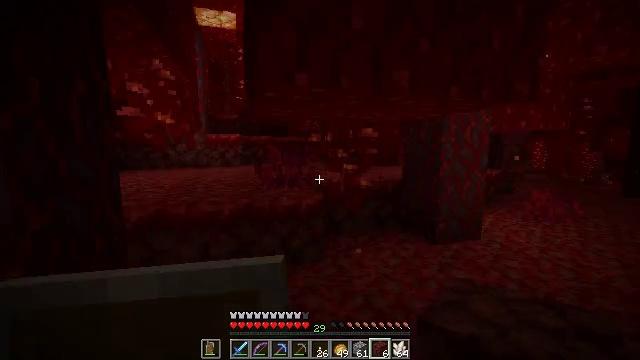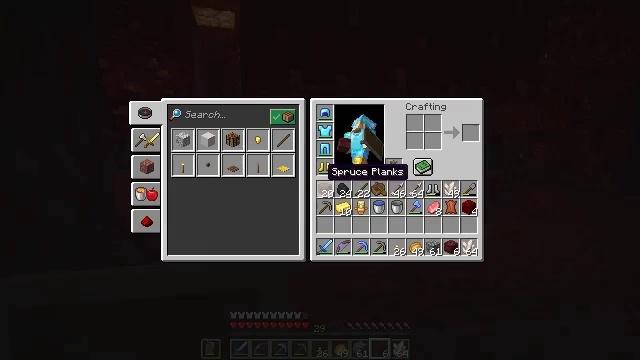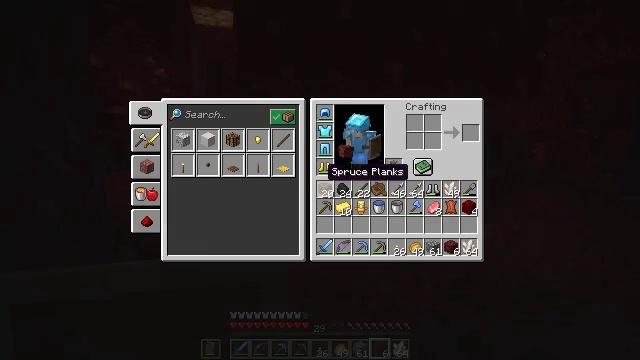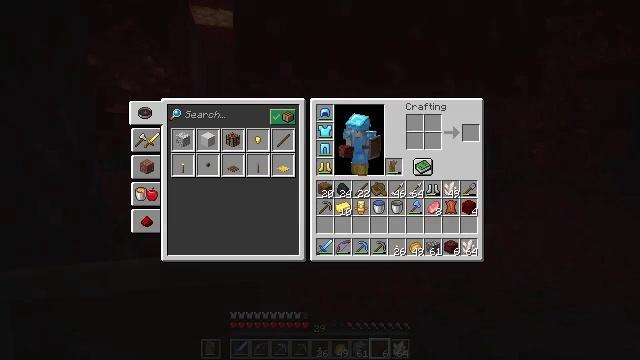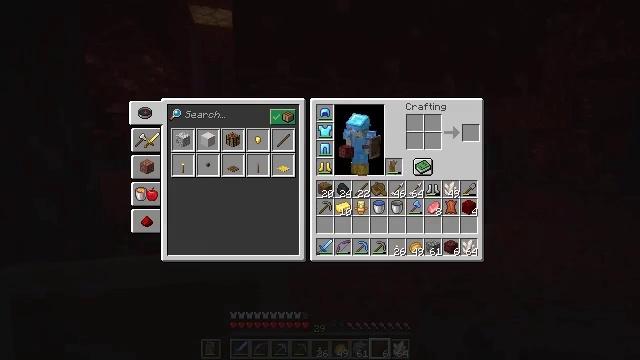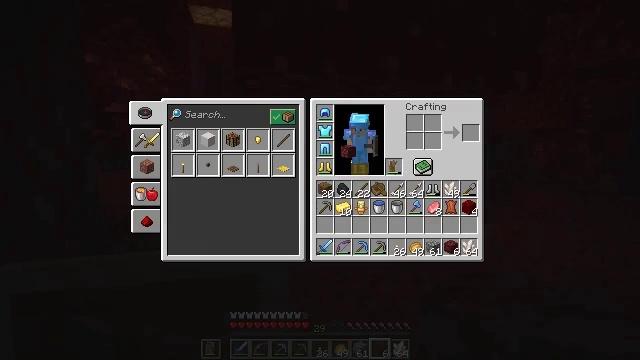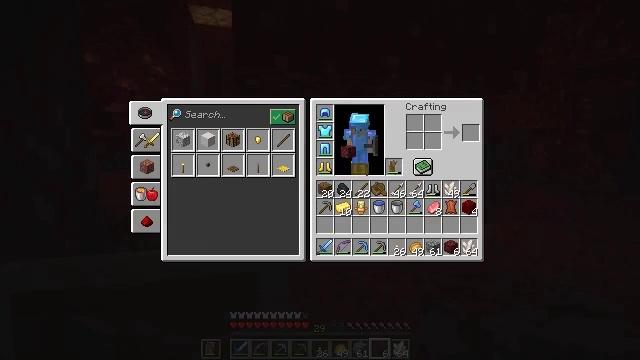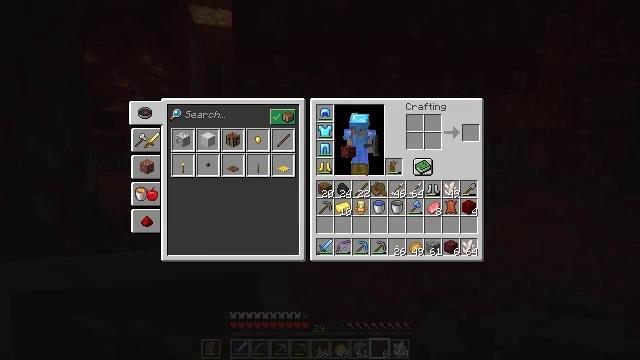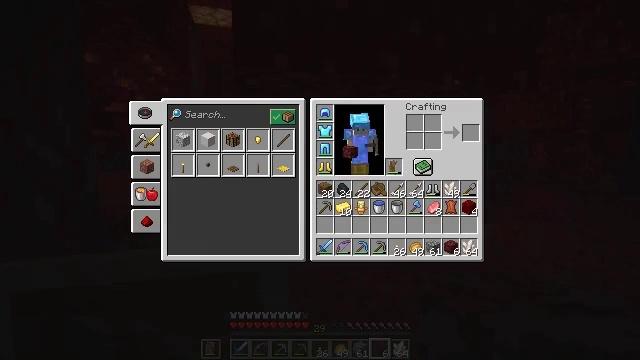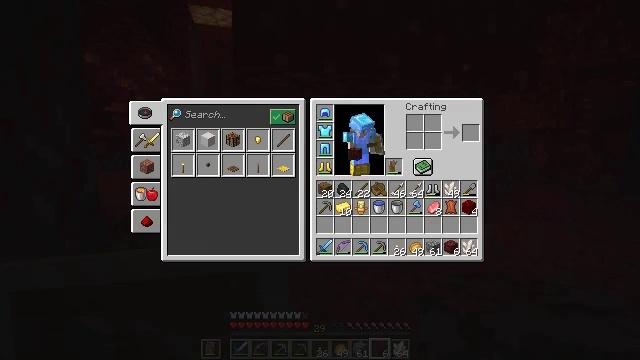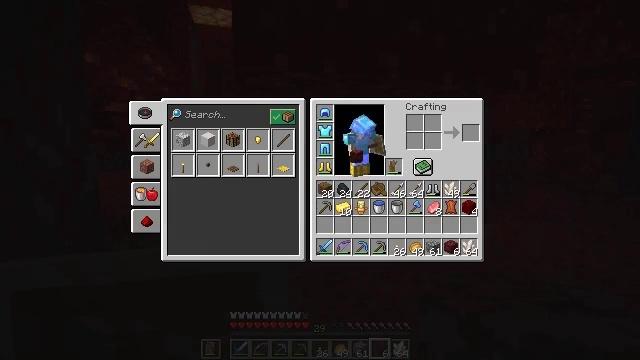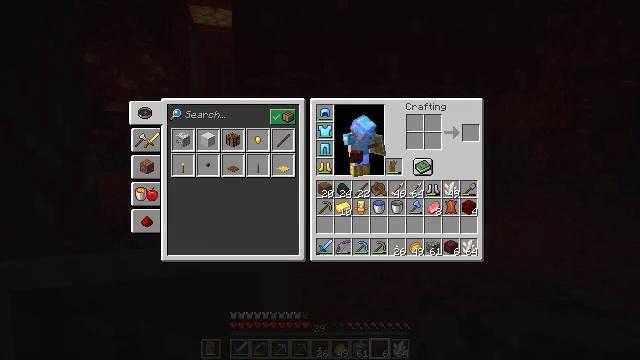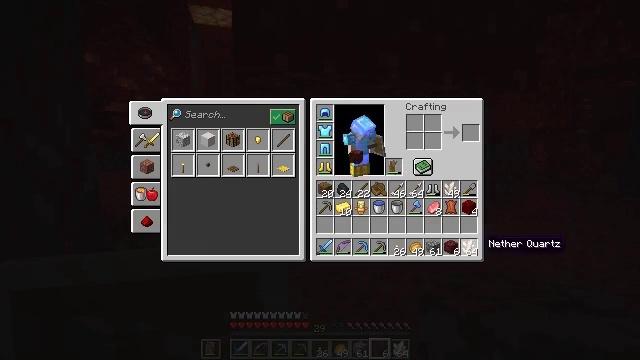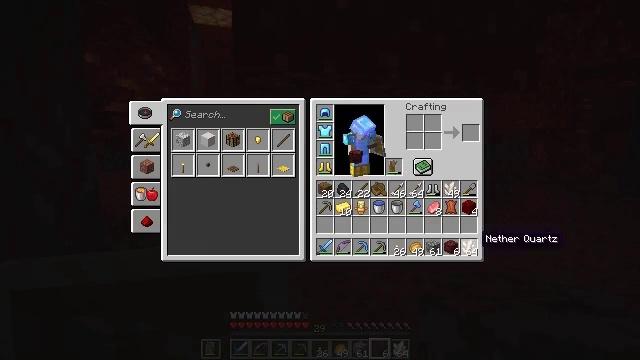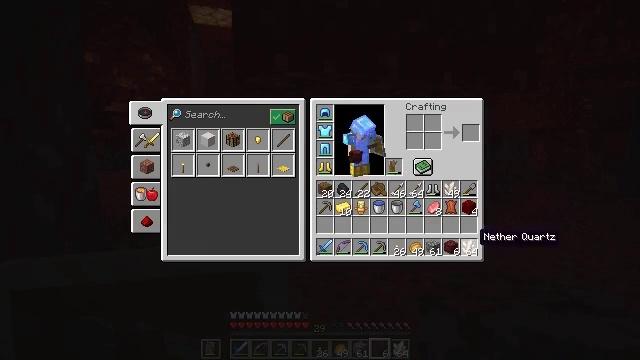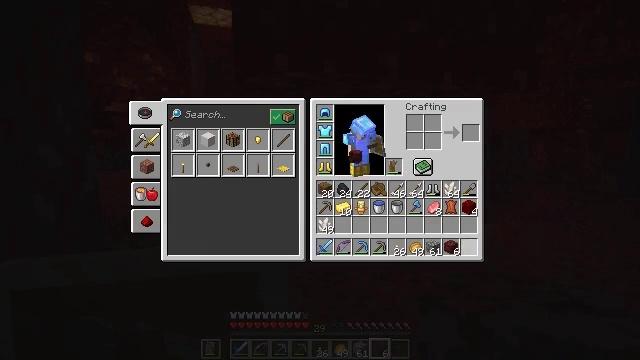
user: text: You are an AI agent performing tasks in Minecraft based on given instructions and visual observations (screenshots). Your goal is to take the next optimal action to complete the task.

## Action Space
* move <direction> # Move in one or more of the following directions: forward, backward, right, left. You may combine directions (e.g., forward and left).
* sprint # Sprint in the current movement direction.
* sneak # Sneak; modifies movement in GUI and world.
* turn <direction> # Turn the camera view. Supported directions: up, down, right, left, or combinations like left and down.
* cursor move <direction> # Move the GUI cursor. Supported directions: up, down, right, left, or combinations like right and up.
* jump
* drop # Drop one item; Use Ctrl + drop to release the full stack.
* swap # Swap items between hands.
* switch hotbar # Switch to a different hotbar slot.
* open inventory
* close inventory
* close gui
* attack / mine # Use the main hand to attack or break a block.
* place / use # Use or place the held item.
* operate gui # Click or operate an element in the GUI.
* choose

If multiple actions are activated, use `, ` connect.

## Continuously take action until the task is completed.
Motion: motion action
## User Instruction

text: Chop crimson stem from the tree.
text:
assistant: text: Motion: open inventory
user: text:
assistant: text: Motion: open inventory
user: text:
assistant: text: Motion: open inventory
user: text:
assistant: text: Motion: cursor move right and up
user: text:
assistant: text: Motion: no_op
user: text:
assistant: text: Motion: no_op
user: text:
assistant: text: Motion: cursor move right
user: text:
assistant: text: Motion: cursor move right and down
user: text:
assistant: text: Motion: sneak, cursor move right and down
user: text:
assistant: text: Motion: sneak, cursor move down
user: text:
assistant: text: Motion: sneak, cursor move left and down
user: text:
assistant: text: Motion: sneak, cursor move left
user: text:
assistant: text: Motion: sneak
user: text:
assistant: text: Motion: sneak
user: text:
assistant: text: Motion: sneak, operate gui
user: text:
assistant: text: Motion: sneak, operate gui
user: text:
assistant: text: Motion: sneak, cursor move left
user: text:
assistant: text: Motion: sneak, cursor move left
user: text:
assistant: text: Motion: sneak, operate gui
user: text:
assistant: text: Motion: sneak, operate gui
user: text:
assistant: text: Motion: sneak, operate gui
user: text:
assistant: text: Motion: sneak, cursor move left and up
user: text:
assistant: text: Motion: sneak, cursor move left and up
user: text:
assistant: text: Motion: sneak, cursor move up
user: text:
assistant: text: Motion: sneak
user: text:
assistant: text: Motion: sneak, operate gui
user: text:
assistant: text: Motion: sneak, operate gui
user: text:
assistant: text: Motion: sneak
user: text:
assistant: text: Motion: no_op
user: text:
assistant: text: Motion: no_op